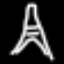
Label: The Eiffel Tower